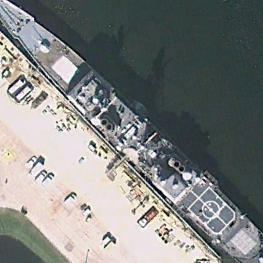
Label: Ticonderoga-class_cruiser